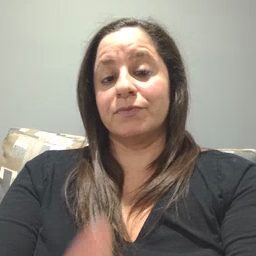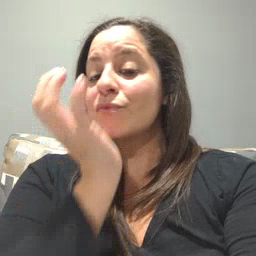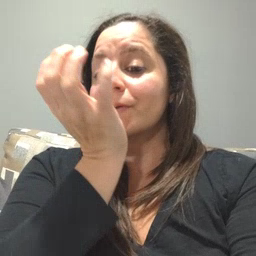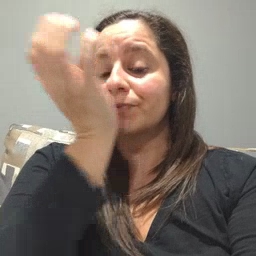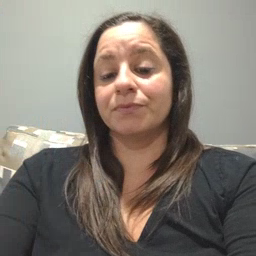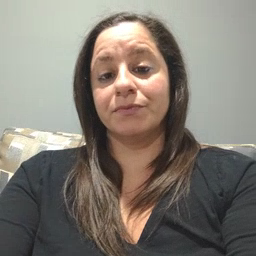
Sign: grass